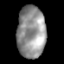
Tissue: lung
Cell type: Endothelial cells
Senescence score: 0.5726
Nuclear area (px): 1446
Mean DAPI intensity: 145.917